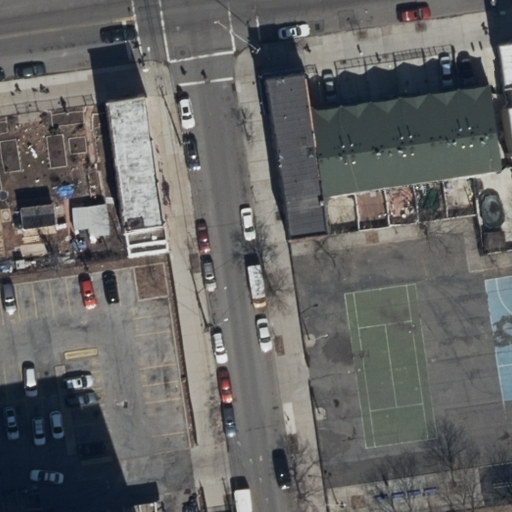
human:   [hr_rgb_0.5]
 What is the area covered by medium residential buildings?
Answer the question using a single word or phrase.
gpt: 1308m2

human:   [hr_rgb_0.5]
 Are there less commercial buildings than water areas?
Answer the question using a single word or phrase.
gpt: no

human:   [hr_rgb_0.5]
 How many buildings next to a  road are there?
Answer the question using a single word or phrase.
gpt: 9

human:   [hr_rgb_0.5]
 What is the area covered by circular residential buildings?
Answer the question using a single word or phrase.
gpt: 0m2

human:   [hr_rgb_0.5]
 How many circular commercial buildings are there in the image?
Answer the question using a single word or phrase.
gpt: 0

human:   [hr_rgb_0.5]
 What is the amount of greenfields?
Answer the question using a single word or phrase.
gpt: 0

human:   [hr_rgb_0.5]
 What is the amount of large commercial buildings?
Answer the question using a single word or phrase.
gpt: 0

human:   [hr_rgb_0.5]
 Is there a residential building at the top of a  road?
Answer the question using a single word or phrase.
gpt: yes

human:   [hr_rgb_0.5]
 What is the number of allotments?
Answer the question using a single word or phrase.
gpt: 0

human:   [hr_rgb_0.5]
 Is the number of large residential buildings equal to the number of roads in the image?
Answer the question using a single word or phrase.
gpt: no

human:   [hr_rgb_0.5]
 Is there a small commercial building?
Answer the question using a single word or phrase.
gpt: no

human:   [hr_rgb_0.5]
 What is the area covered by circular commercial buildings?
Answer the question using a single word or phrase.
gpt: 0m2

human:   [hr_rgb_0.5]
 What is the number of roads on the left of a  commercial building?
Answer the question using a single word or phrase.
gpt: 0

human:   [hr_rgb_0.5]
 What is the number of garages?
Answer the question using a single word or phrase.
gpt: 0

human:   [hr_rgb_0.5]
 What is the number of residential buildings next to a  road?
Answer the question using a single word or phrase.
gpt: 9

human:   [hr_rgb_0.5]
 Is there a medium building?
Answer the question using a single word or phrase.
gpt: yes

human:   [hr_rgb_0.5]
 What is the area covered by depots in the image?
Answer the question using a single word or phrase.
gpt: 0m2

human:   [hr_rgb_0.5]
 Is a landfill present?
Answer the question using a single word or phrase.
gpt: no

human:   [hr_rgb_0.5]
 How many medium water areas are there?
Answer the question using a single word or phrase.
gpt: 0

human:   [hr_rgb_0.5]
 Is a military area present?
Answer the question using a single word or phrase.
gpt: no

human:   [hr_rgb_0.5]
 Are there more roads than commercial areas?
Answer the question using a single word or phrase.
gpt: yes

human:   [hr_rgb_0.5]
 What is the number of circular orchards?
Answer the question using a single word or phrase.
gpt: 0

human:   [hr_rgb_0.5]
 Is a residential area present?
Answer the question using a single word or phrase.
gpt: no

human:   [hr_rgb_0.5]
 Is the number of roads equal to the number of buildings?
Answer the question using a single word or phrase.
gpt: no

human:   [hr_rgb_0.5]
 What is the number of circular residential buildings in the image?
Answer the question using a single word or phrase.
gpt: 0

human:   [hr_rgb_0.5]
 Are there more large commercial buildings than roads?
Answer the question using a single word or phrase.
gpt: no

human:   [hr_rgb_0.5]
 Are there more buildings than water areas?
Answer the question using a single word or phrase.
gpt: yes

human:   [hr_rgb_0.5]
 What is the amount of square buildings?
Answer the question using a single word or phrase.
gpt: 0

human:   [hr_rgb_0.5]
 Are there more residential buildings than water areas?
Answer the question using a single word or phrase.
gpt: yes

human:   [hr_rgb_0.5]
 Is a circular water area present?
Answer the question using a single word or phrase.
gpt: no

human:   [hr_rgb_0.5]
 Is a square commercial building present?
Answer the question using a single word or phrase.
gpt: no

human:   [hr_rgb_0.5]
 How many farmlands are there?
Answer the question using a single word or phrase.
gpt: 0

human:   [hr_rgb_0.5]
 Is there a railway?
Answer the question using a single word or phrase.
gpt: no

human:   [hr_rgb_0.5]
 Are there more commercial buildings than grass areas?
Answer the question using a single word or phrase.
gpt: no

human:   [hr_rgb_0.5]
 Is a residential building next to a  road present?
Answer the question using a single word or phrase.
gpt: yes

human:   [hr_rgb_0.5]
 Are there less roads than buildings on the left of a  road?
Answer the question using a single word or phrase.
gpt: no